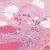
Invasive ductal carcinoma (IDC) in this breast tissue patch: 0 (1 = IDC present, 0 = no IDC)